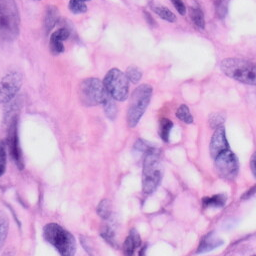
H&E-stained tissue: Skin